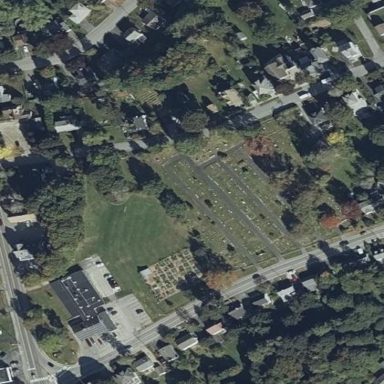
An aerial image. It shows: Cemetery.